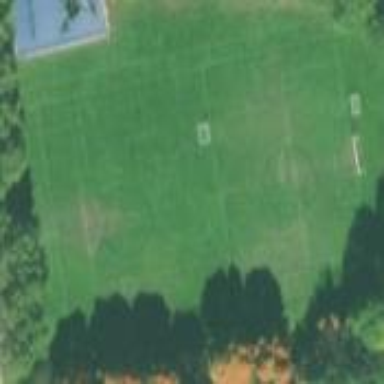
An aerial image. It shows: Soccer pitch for leisureland activities.